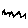
Label: zigzag